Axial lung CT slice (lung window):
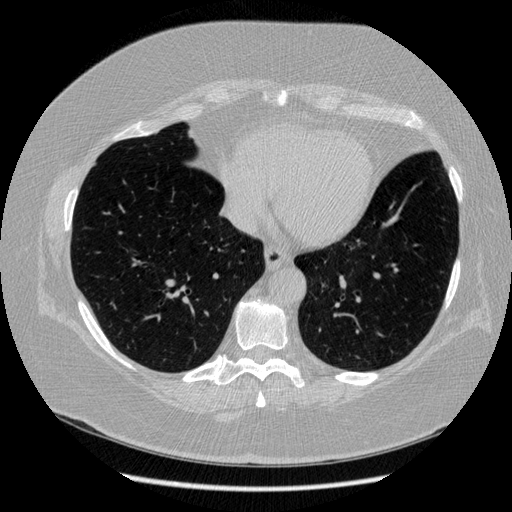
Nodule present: no